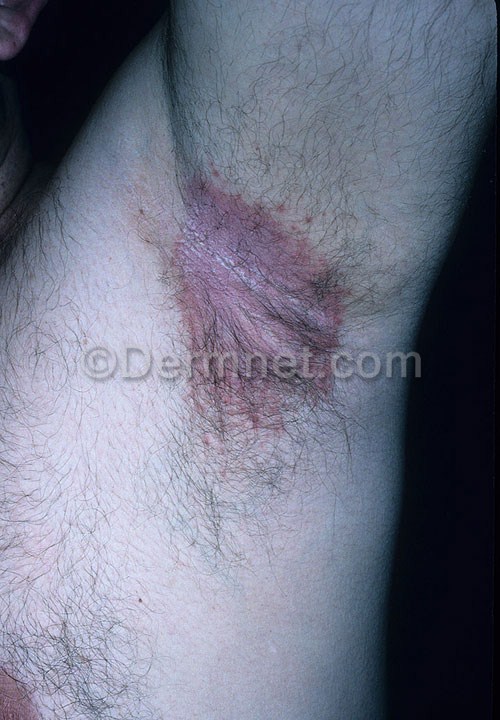
Disease: Tinea Ringworm Candidiasis and other Fungal Infections